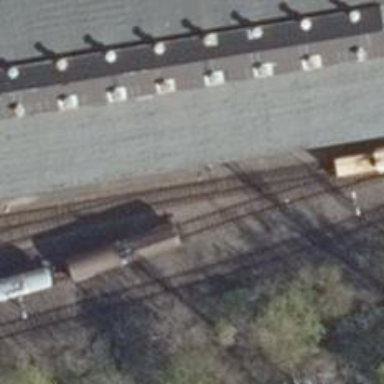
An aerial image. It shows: Railway switch.